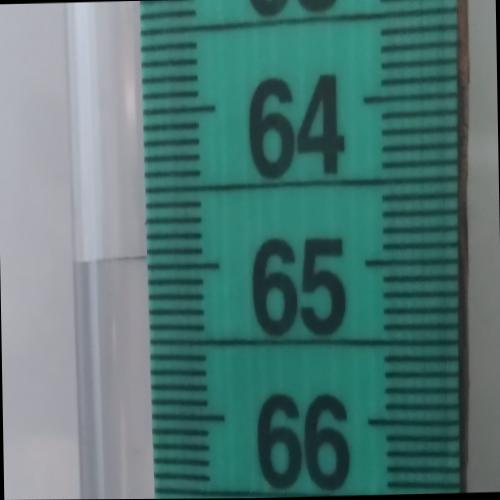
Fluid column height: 64.9 cm